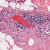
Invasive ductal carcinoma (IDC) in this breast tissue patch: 1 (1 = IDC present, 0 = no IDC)